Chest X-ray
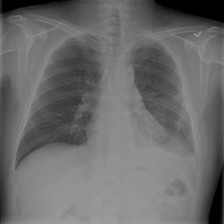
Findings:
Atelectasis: negative
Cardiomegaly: negative
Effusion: positive
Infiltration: negative
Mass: negative
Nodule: negative
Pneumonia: negative
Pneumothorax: negative
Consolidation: negative
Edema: negative
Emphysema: negative
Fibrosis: negative
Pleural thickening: negative
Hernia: negative